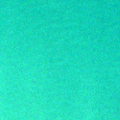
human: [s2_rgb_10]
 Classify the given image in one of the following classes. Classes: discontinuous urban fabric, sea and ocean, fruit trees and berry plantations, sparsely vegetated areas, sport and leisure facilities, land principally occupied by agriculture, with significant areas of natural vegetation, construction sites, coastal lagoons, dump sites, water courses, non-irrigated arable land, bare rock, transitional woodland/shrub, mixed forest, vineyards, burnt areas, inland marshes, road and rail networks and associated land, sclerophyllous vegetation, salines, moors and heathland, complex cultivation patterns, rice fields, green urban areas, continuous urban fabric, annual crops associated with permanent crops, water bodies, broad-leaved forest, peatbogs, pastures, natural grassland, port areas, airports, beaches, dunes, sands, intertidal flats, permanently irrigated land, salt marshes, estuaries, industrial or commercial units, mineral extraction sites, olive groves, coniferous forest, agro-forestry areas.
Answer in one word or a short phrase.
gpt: sea and ocean